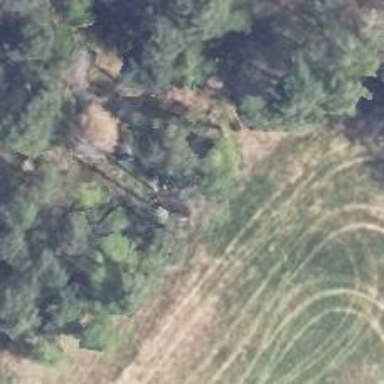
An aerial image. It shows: Hunting stand.